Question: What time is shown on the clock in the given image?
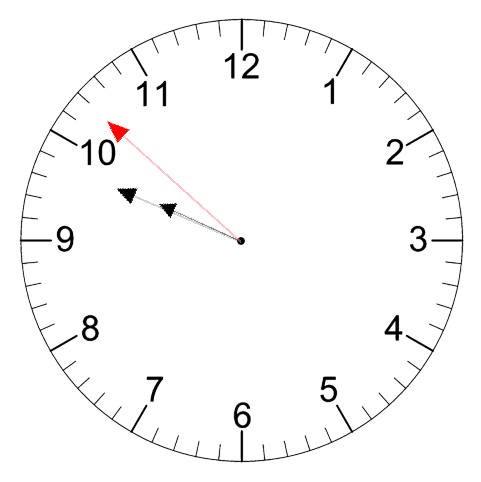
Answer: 09:48:52